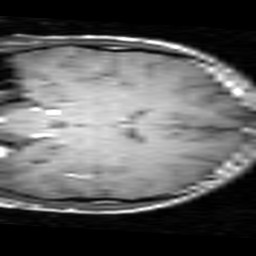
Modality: T1w
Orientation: coronal